Question: When creating a new Snapshot what difference does checking "Create new baselines" make ?
If this is unchecked, a snapshot is created and all components in the snapshot are backed up and so created baselines ?
If this is checked then new baselines are created but they also seem to be created when "Create new baselines" is checked.

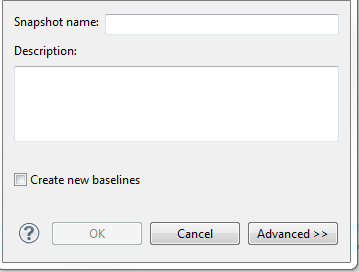
Answer: As per <URL>
> A snapshot is just a set of baselines (each baseline from a different component). It's what ClearCase would call a "composite baseline".You can snapshot the state of either a workspace or a stream, whichever you prefer. That will automatically create baselines when needed, i.e., when the current configuration of a component in that workspace/stream is not currently captured in a baseline
So, as mentioned in <URL>
> When I create a new snapshot, it only create new baselines in changed components, not in components have no changes.
I suspect checking in "Create new baselines" will force the creation of baselines for components, including the ones which were already at baseline.
That enforces consistency in the name of the baselines included in the snapshot.
Update Jan. 2018, 3+ years later: <URL>:
> the label on that checkbox is much more clear in newer releases now
<URL>